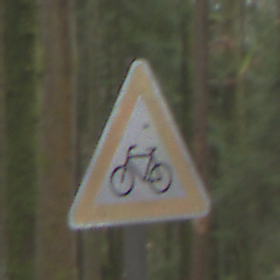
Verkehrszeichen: RadverkehrRechts
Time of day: Midday
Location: Outdoor (Nature)
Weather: Overcast
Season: NotSpecified
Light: Natural